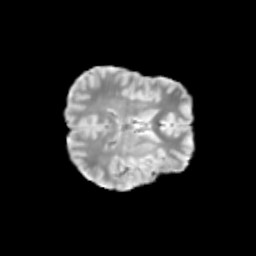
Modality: T2w
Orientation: axial
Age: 11
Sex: female
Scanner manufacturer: siemens
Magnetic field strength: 3 T
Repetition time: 3.8 s
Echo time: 0.07 s